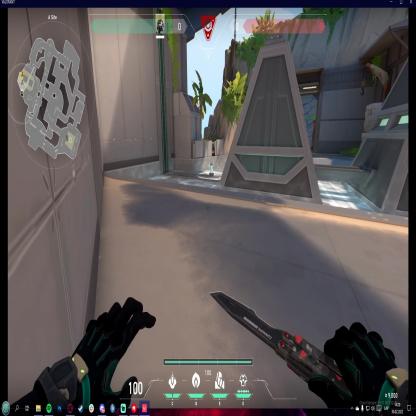
Label: planted spike